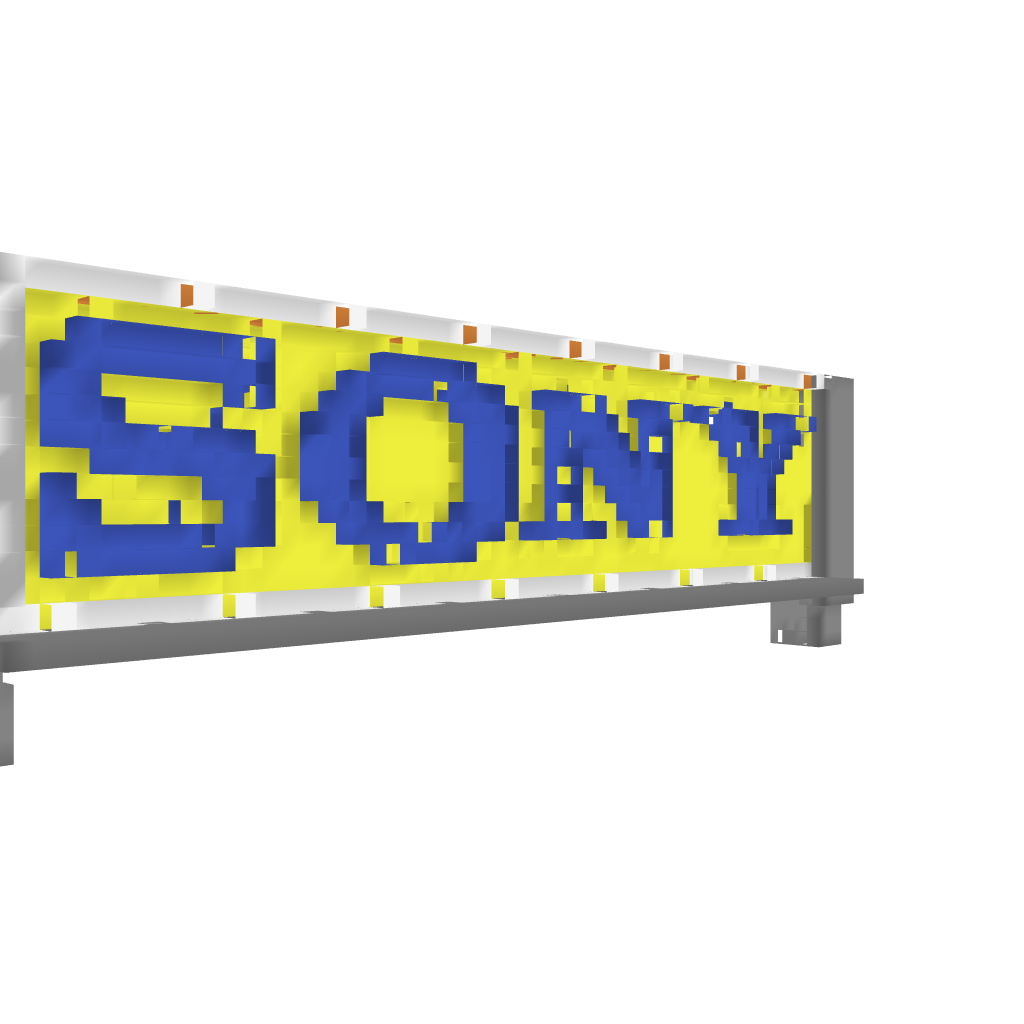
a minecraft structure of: sony logo good quality